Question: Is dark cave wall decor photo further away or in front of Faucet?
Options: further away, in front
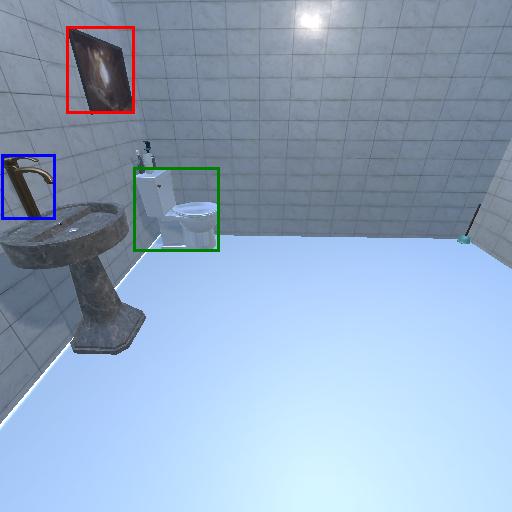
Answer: further away